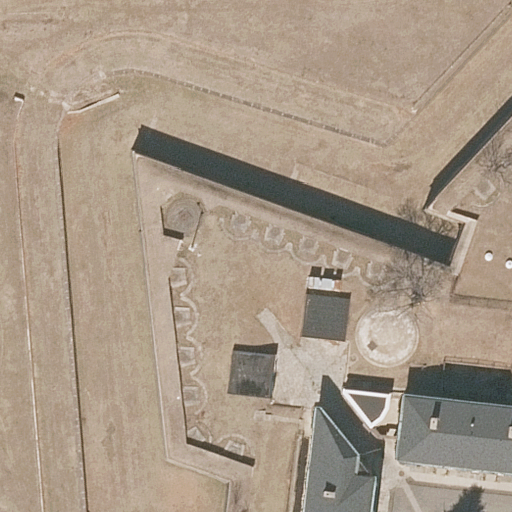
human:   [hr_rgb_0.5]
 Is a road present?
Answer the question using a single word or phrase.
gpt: yes

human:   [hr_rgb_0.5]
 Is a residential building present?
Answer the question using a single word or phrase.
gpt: yes

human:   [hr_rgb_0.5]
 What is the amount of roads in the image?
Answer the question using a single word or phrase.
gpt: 2

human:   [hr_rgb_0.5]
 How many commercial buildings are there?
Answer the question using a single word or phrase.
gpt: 0

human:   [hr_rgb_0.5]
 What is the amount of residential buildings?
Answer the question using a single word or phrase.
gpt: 5

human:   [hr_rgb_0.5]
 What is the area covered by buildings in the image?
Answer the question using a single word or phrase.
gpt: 687m2

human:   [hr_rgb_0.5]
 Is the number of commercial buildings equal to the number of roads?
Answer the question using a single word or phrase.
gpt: no

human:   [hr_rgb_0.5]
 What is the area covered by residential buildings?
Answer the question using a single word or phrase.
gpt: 687m2

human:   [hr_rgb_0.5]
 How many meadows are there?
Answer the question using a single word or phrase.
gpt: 2

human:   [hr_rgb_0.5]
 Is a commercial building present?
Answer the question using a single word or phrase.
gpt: no

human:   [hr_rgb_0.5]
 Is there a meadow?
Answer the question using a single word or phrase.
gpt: yes

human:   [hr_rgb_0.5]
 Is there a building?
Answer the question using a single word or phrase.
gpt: yes

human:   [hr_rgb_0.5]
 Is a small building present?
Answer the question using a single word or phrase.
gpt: yes

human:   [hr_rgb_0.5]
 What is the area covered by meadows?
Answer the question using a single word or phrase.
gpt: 684m2

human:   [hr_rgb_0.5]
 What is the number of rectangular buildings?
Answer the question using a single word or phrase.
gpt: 4

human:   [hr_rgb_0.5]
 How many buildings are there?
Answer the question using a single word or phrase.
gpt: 5

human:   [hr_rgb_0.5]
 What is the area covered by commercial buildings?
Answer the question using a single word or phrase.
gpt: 0m2

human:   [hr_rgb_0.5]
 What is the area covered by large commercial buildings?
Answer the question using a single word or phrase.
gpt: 0m2

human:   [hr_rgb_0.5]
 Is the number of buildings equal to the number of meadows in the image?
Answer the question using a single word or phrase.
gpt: no

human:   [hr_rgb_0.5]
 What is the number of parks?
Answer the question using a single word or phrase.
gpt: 1

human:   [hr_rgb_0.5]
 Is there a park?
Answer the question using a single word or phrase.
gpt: yes

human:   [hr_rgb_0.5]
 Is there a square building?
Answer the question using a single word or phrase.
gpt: no

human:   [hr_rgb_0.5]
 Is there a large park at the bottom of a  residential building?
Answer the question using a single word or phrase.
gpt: no

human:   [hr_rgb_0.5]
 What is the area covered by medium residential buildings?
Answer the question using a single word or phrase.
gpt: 513m2

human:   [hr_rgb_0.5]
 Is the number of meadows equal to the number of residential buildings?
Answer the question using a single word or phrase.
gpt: no

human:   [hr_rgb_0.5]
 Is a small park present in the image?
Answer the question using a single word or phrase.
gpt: no

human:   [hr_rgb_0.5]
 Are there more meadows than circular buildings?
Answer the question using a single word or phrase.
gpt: yes

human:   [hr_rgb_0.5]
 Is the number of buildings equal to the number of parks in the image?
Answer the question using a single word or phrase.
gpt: no

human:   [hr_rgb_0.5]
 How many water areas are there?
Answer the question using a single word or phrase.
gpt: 0

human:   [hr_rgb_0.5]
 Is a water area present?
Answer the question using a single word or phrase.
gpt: no

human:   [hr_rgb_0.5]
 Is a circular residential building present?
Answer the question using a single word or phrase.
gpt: no

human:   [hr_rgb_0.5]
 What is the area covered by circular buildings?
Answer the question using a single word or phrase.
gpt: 0m2

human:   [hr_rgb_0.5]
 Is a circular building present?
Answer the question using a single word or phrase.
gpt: no

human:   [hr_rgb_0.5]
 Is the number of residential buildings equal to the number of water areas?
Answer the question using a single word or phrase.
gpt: no

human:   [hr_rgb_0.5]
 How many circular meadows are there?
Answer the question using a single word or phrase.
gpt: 0

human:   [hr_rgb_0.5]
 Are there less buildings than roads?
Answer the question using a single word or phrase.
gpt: no

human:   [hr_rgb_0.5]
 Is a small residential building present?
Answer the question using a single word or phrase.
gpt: yes

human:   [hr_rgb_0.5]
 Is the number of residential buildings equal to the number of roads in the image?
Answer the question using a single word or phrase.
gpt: no

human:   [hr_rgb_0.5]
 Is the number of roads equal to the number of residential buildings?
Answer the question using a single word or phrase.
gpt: no

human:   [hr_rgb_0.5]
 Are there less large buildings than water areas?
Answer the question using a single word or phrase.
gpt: no

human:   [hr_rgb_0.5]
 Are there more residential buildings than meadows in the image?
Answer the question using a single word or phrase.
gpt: yes

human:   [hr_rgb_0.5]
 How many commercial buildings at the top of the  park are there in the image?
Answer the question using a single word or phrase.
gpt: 0

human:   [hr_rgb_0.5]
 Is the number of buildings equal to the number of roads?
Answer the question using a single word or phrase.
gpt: no

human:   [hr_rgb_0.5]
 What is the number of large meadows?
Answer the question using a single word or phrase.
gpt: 1

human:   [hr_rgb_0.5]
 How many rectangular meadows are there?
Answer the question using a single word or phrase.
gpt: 1

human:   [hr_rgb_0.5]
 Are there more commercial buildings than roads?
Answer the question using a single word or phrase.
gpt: no

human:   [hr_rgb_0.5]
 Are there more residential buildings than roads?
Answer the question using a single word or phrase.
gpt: yes

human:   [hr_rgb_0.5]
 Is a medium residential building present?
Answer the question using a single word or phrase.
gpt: yes

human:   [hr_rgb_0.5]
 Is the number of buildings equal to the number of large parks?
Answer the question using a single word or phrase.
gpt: no

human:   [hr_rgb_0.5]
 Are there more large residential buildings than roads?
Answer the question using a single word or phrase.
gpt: no

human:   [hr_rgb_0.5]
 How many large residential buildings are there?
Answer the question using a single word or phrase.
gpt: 0

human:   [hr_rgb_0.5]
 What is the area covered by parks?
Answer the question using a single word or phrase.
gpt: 7693m2

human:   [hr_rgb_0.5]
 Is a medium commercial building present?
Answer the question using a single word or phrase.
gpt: no

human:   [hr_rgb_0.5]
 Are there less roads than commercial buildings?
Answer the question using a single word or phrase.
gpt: no

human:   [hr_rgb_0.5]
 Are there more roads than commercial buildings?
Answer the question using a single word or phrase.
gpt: yes

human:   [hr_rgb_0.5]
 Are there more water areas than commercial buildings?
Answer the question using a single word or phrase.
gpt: no

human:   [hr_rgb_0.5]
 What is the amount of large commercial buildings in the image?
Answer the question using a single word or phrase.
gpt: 0

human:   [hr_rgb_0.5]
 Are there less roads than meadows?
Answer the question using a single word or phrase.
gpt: no

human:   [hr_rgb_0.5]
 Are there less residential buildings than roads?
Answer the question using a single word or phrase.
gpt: no

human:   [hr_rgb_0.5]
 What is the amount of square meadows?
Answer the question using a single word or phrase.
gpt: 0

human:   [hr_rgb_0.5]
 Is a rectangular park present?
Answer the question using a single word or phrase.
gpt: yes

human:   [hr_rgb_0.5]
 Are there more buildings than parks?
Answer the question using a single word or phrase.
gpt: yes

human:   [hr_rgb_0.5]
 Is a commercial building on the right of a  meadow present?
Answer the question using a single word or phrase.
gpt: no

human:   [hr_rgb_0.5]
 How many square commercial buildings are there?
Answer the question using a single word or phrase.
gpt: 0